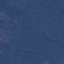
Land use / land cover class: Forest